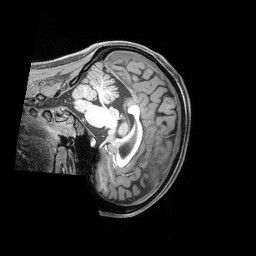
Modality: T1w
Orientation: sagittal
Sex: female
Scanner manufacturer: siemens
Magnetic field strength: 3 T
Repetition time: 2.4 s
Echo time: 0.00222 s